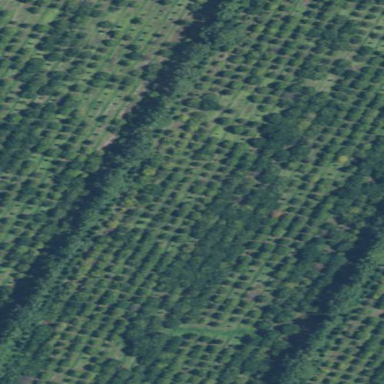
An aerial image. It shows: Orchard filled with macadamia trees.